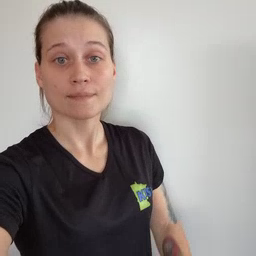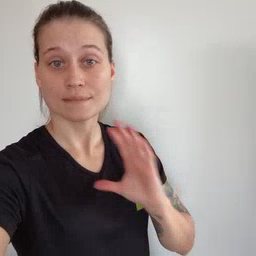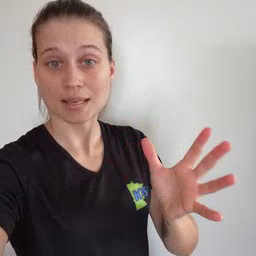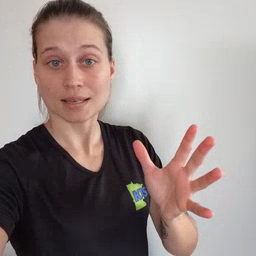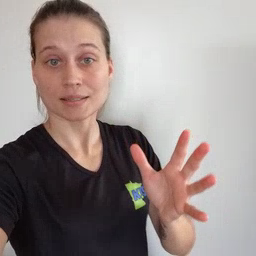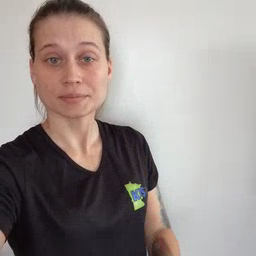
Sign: fine